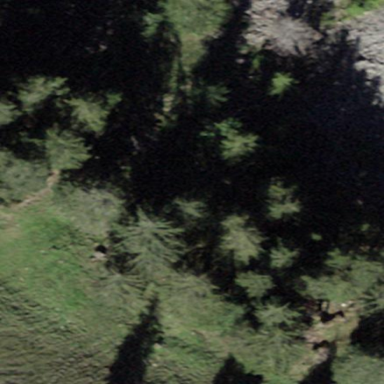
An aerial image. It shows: Forest area.